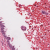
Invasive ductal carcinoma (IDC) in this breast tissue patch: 0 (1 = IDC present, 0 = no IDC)